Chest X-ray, PA view. Patient: 35 years old, sex M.
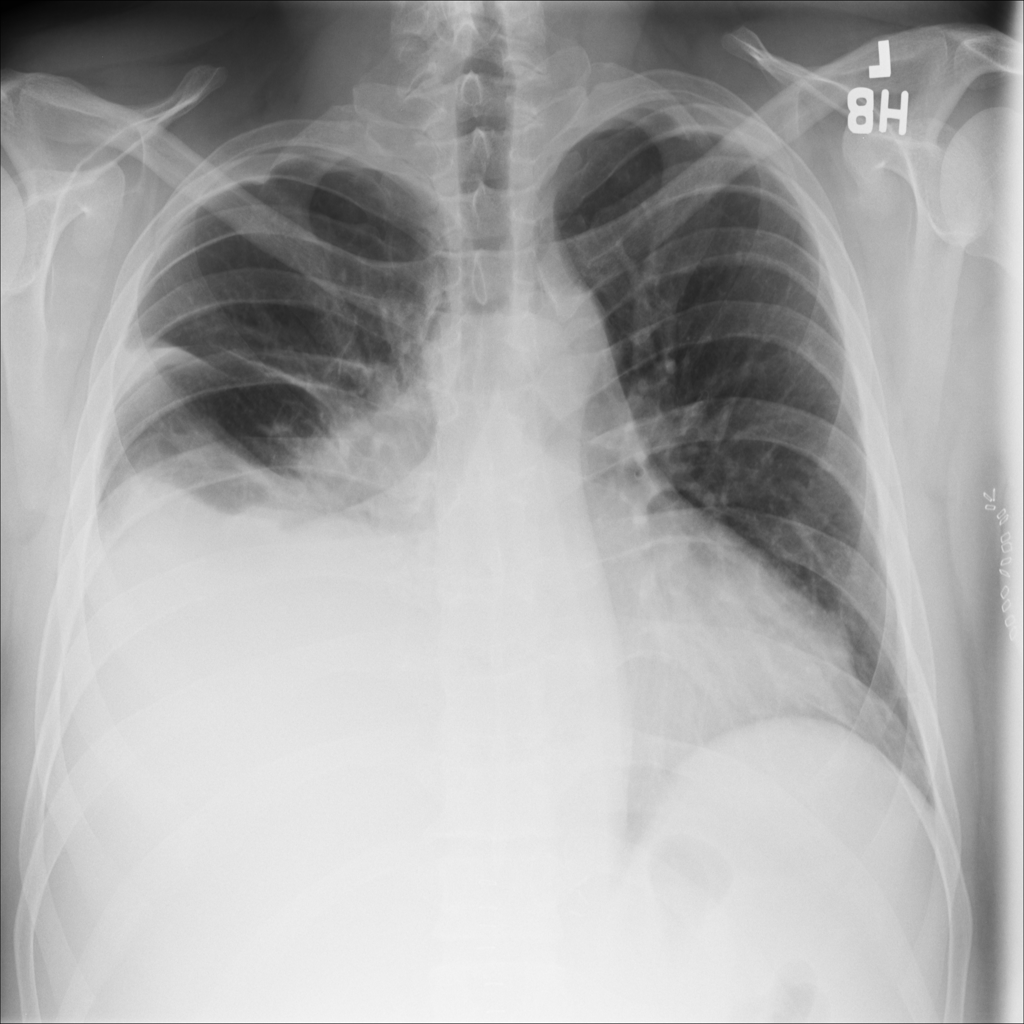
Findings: Effusion